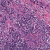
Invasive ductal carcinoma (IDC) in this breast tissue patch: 0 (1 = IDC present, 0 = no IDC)